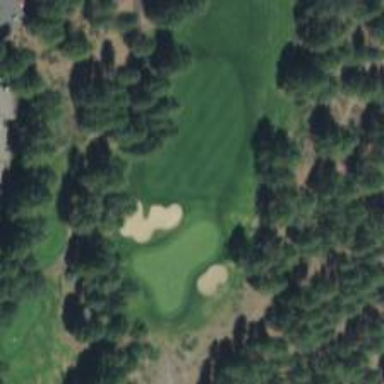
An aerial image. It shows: Golf hole.